Aerial crown-view tile of a tropical tree (Barro Colorado Island, Panama), acquired 20250317:
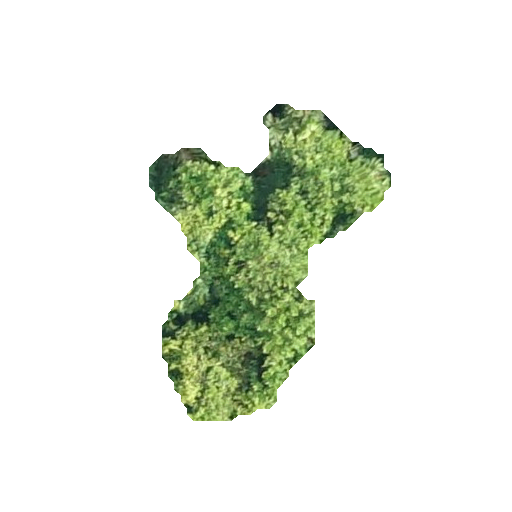
Species: Anacardium excelsum
GBIF accepted scientific name: Anacardium excelsum
Crown area: 62.33 m²